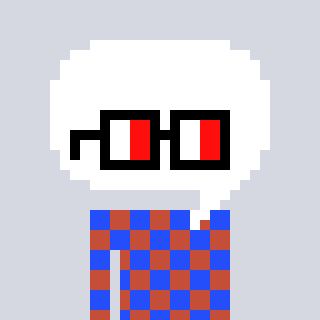
a pixel art character with square glasses with black frames and red eyes, a speech bubble-shaped head and a rust-colored body on a cool background